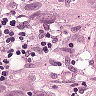
Metastatic tissue present: yes